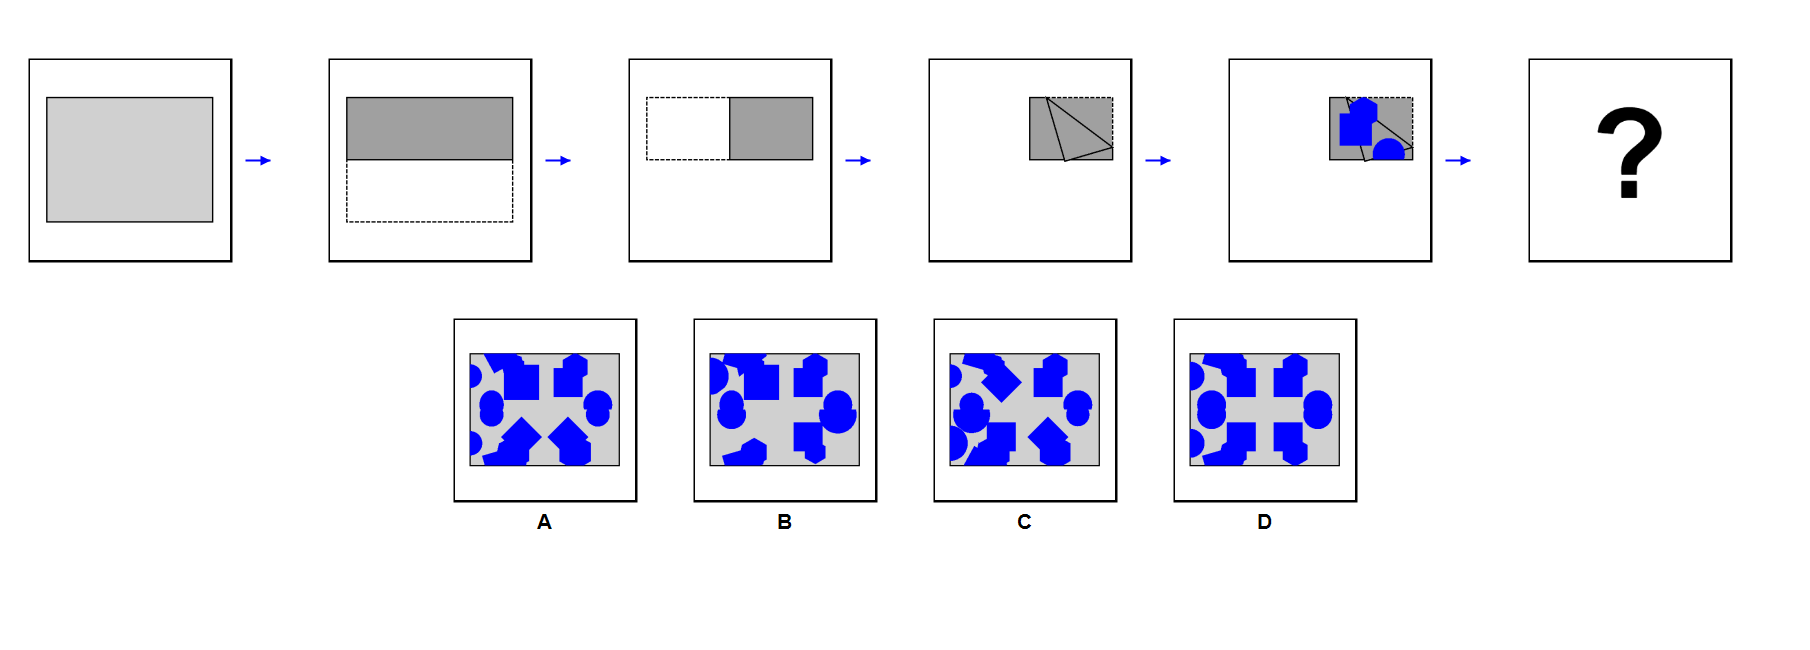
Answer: D